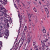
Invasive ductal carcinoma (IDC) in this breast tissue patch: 1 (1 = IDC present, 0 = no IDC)